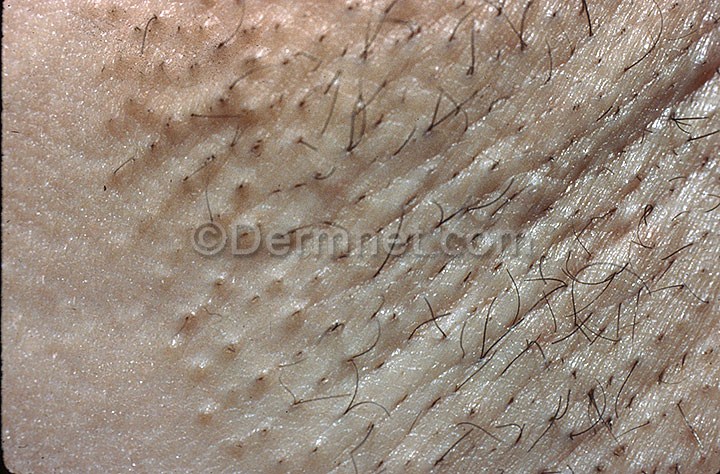
Disease: Acne and Rosacea Photos